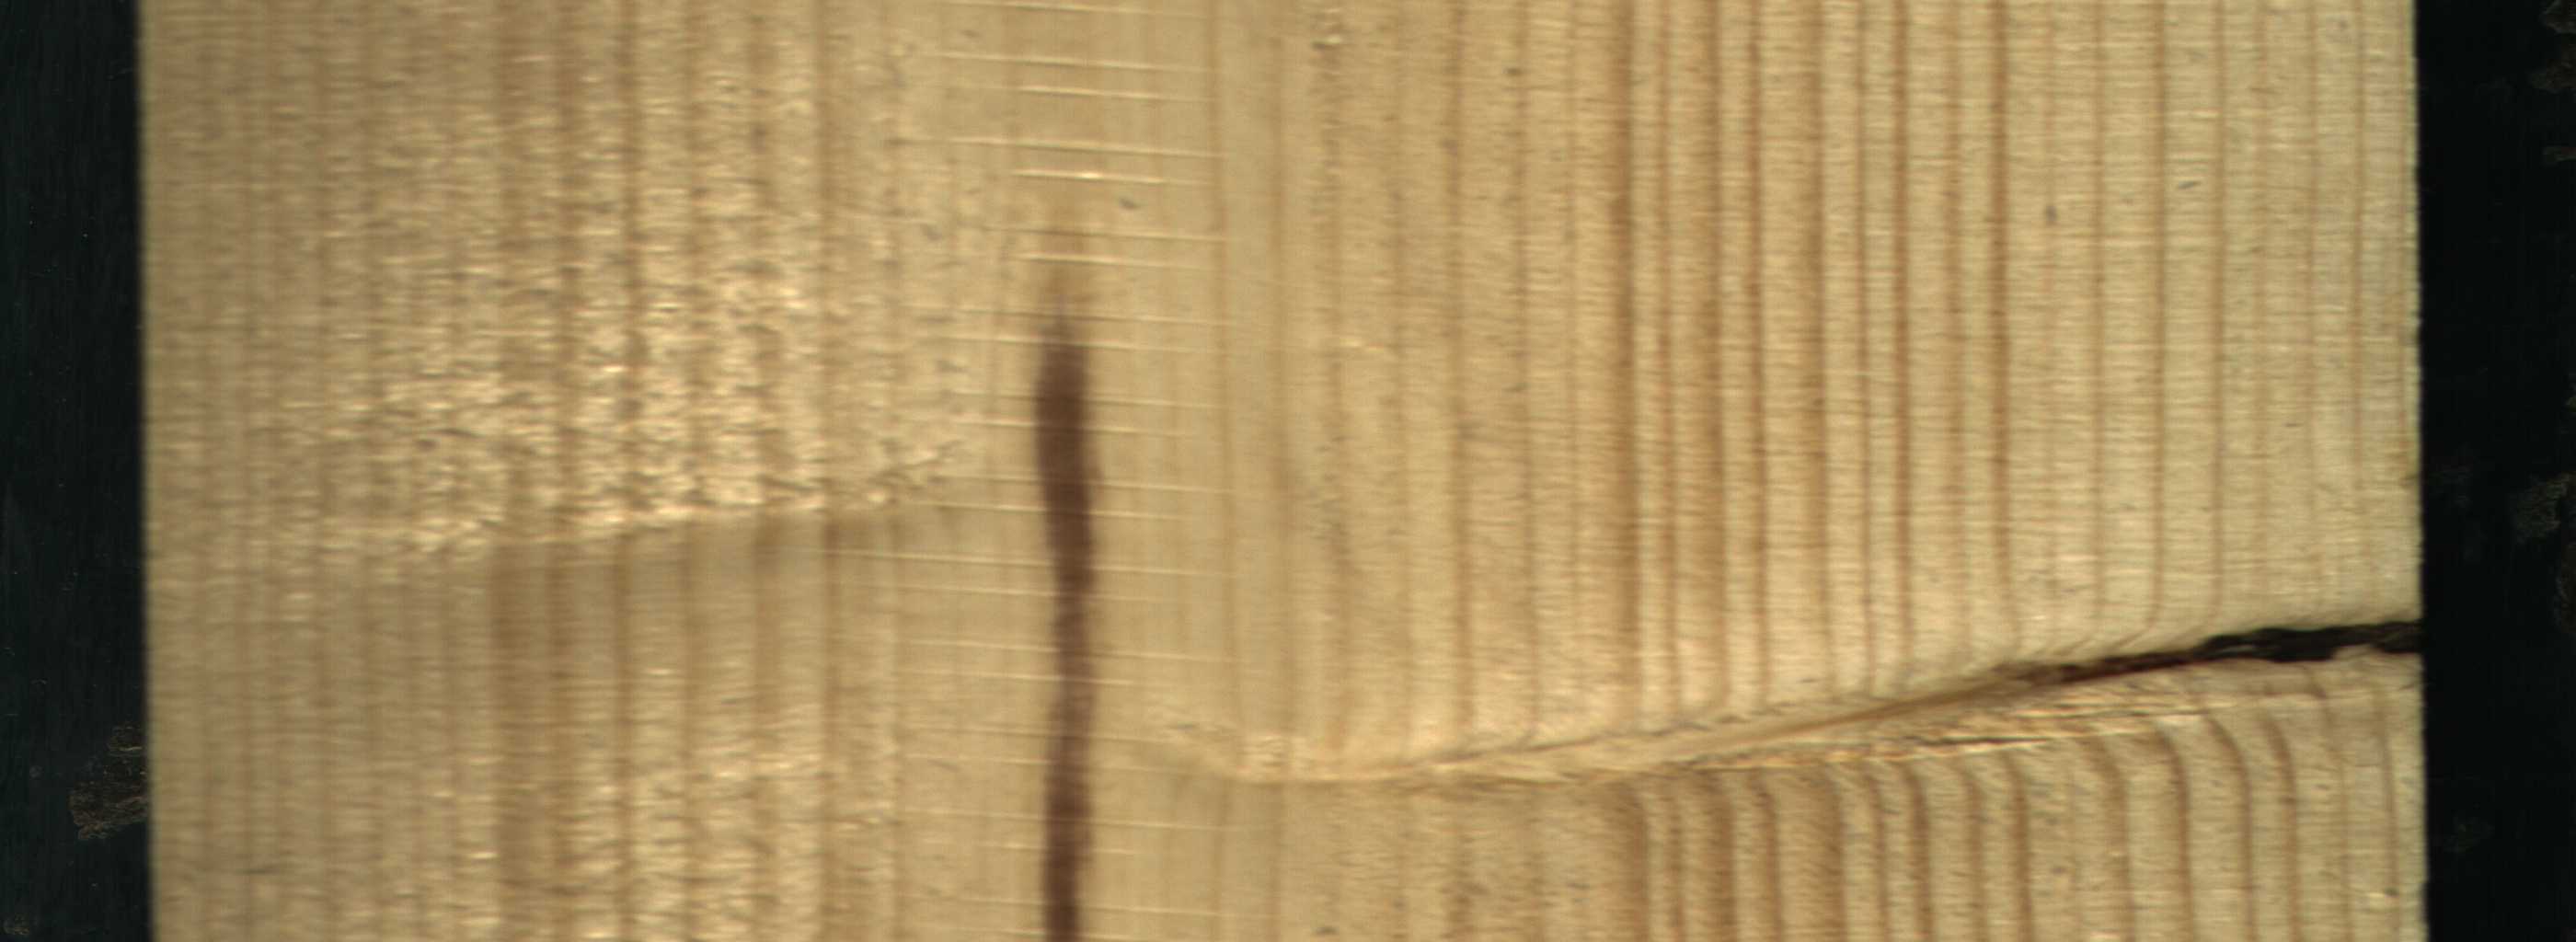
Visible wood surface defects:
Marrow
Knot_missing